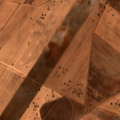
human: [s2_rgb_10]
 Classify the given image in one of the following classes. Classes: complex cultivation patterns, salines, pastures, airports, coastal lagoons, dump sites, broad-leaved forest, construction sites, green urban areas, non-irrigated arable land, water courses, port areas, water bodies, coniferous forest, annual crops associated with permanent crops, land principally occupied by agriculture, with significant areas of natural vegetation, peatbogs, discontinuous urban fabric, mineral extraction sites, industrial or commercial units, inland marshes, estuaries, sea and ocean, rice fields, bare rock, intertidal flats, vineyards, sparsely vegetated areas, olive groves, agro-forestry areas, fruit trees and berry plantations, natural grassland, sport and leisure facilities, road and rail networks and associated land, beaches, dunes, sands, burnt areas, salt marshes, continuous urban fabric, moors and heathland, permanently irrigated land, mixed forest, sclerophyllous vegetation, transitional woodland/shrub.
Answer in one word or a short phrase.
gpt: non-irrigated arable land